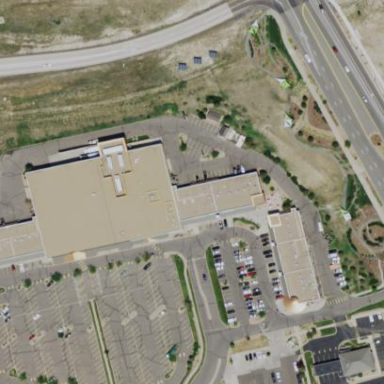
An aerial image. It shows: Retail building.